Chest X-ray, AP view. Patient: 22 years old, sex M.
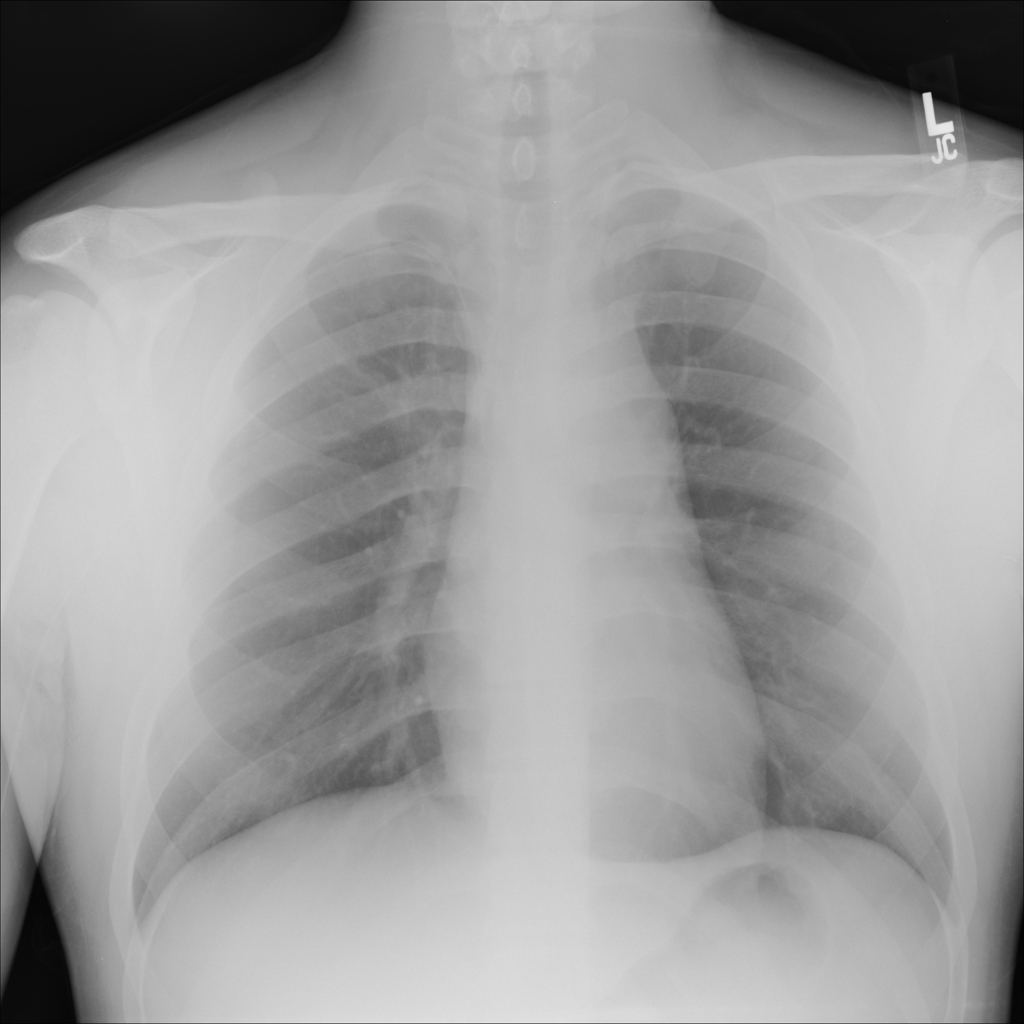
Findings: No Finding